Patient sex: M
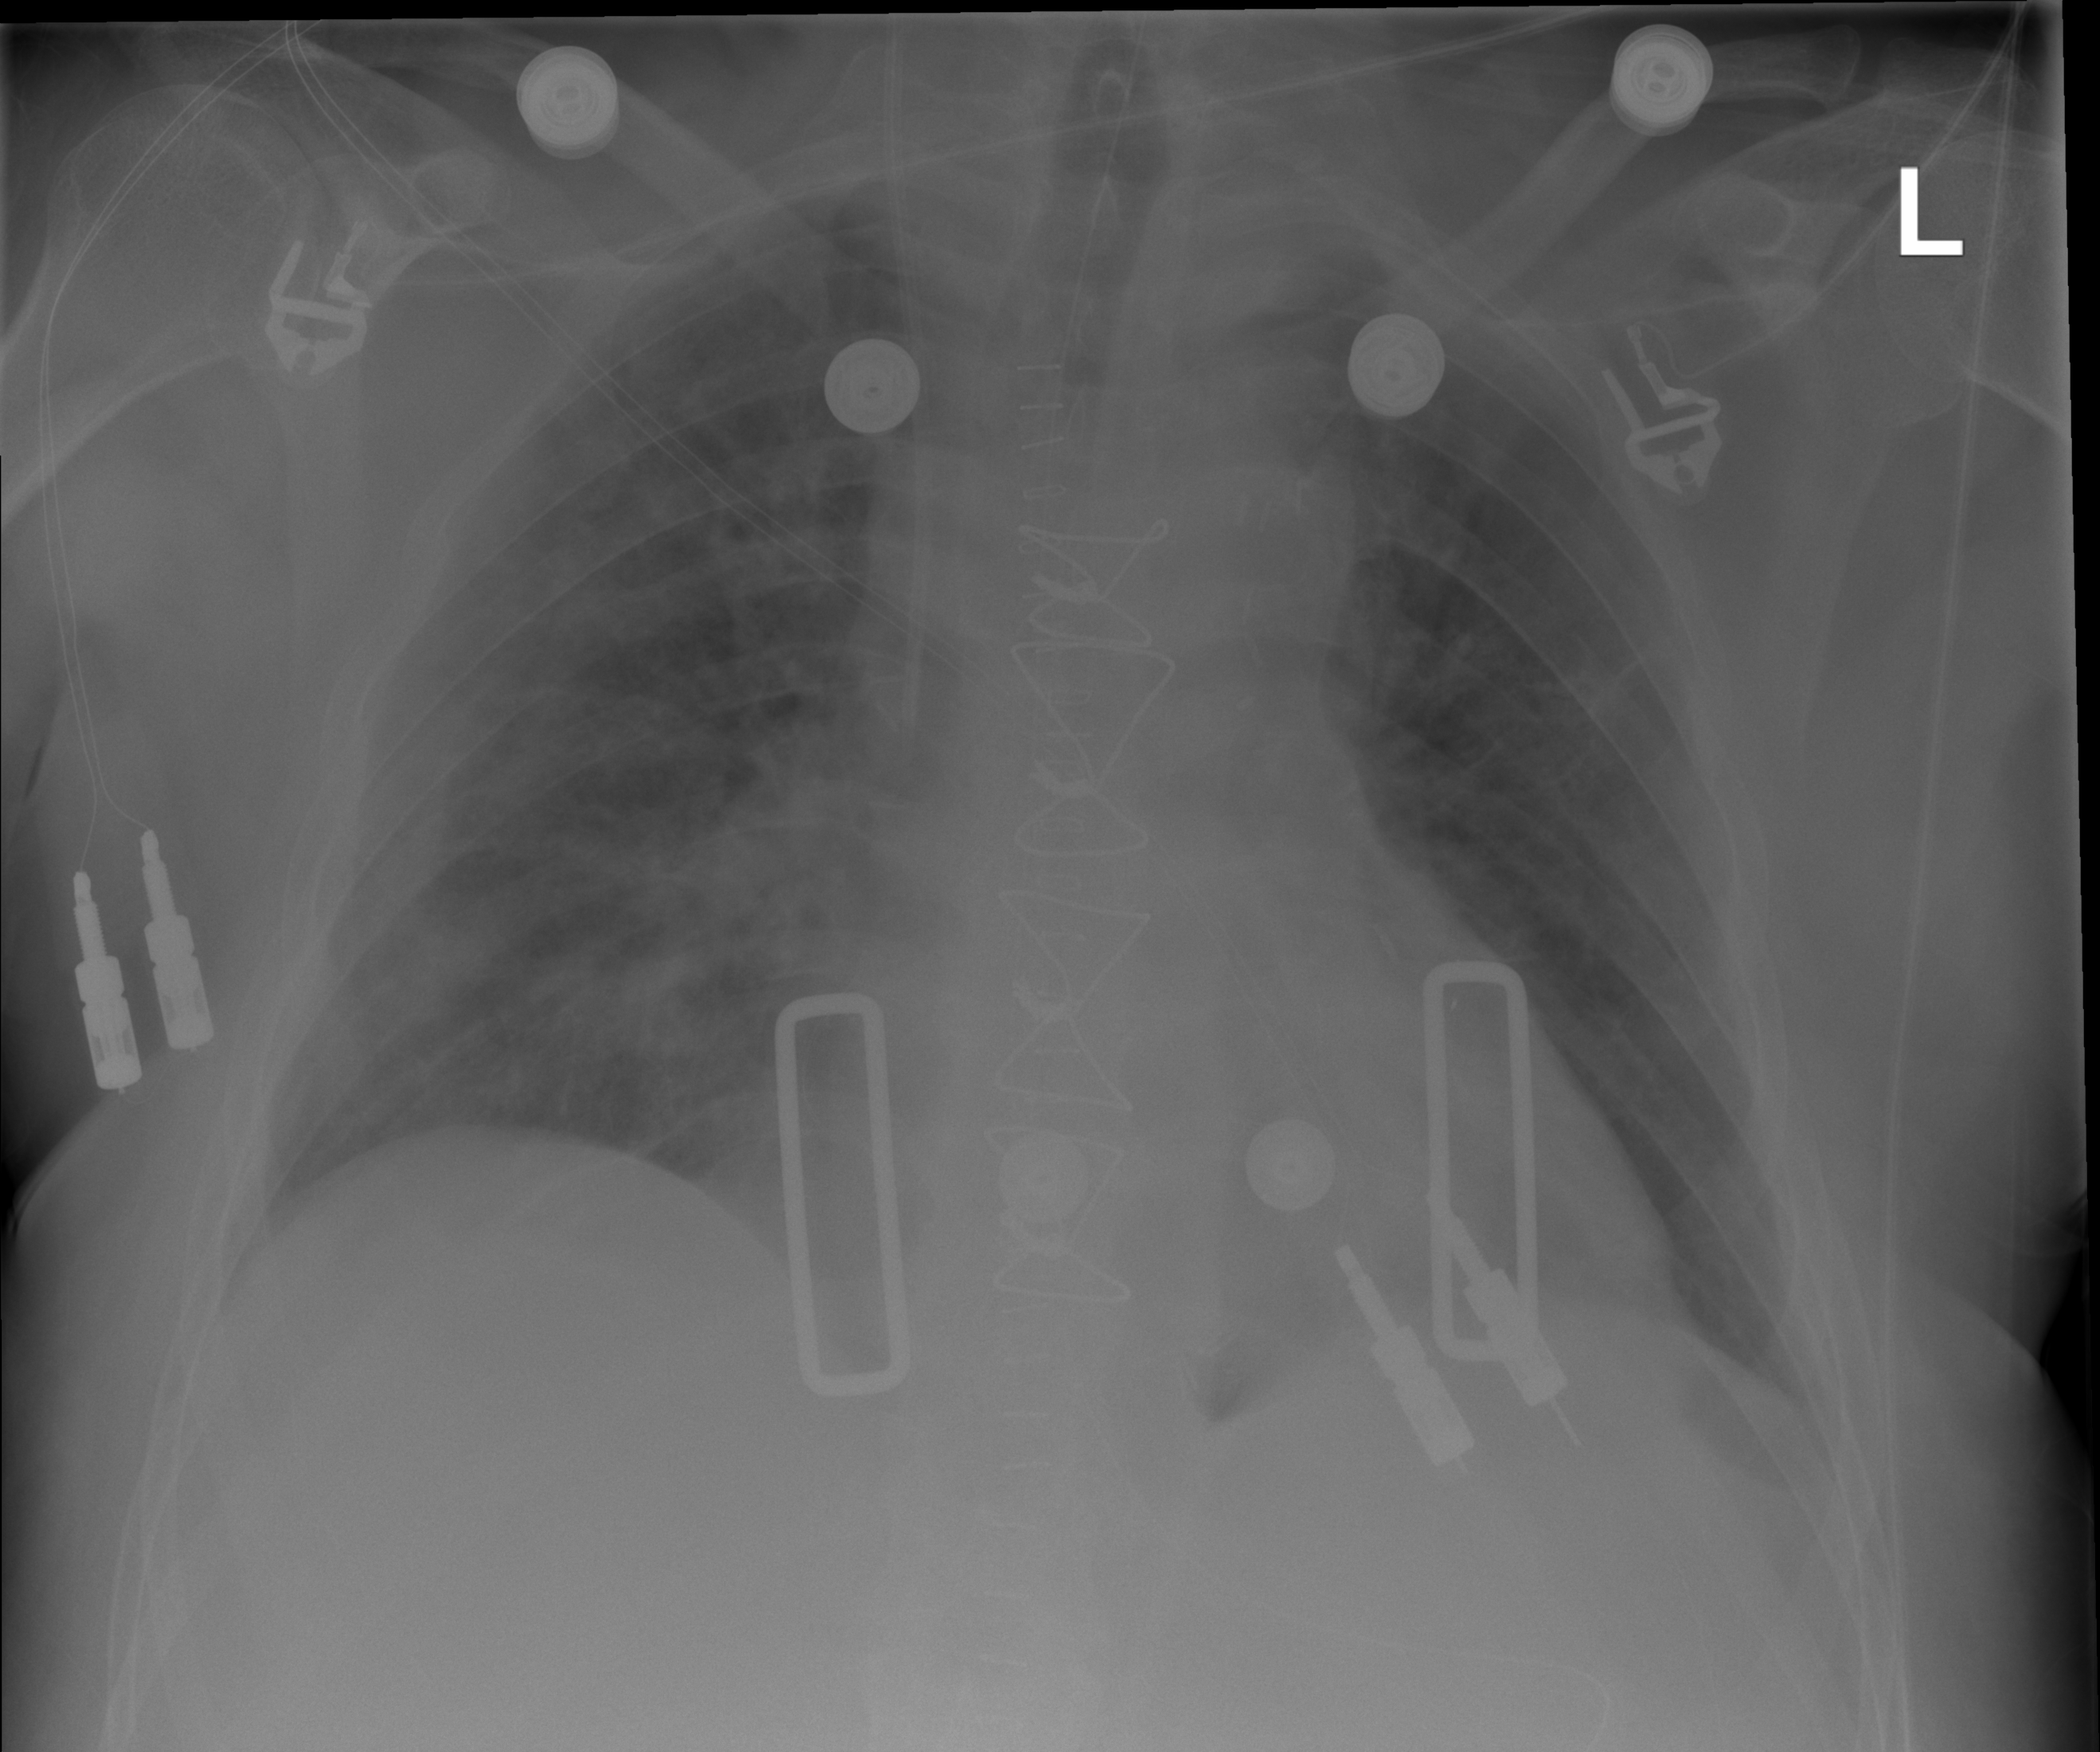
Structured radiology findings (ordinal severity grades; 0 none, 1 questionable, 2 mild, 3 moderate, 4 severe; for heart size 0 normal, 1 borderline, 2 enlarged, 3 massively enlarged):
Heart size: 2
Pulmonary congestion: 2
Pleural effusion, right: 0
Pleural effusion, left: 0
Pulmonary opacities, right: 2
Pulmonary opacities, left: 1
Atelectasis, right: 2
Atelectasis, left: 0